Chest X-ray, PA view. Patient: 47 years old, sex F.
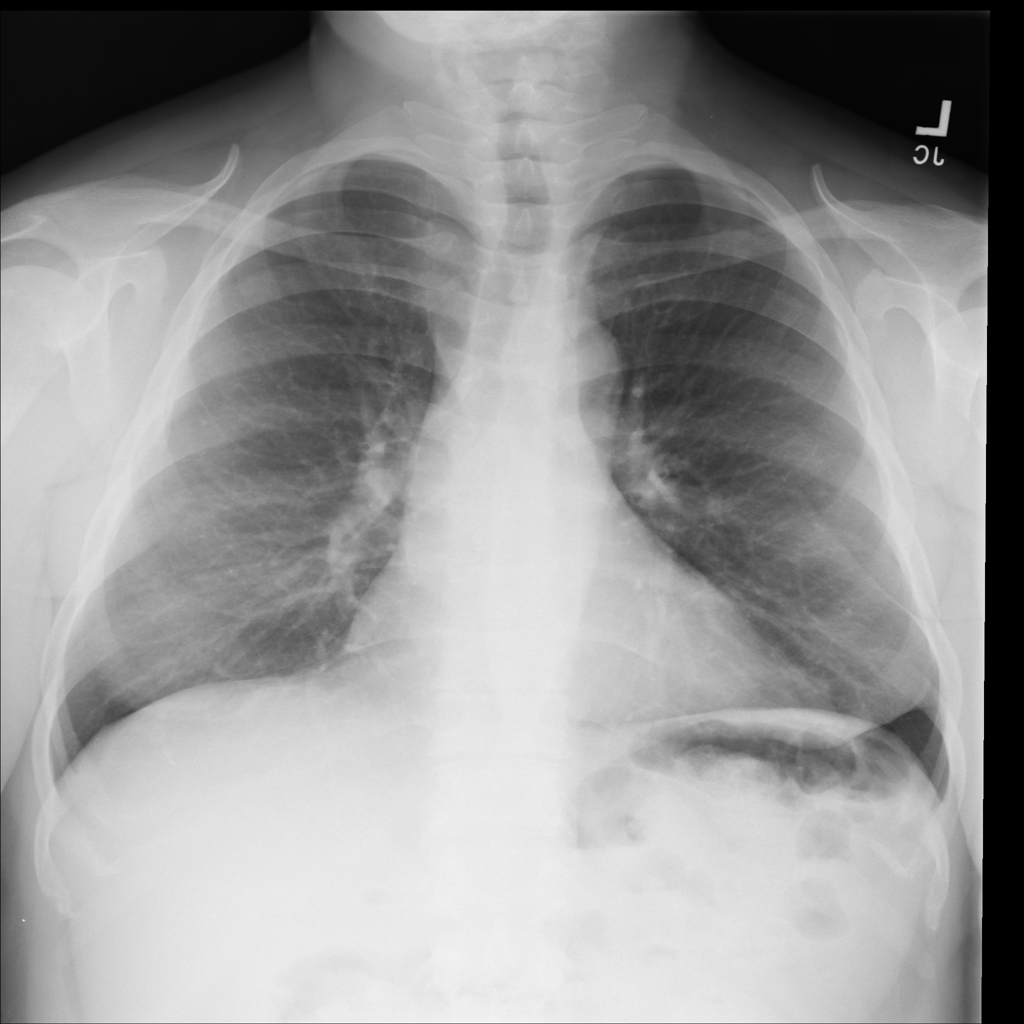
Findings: No Finding